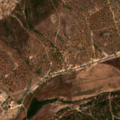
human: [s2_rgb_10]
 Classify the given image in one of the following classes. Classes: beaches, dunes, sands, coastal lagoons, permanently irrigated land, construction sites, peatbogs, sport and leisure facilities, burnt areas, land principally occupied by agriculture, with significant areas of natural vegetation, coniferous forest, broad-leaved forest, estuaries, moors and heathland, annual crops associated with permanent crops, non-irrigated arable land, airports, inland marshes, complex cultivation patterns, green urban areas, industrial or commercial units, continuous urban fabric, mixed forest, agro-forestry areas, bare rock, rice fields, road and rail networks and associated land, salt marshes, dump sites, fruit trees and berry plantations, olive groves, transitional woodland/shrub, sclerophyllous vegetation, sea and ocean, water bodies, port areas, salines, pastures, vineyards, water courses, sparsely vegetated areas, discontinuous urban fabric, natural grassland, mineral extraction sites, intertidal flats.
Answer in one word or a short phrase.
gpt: permanently irrigated land, pastures, agro-forestry areas, broad-leaved forest